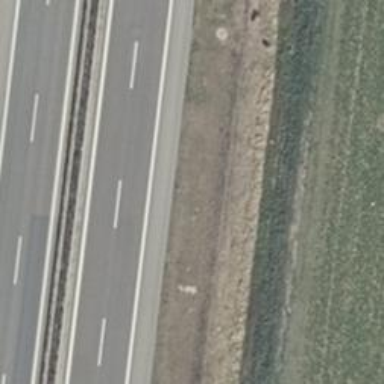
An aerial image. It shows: Concrete motorway.